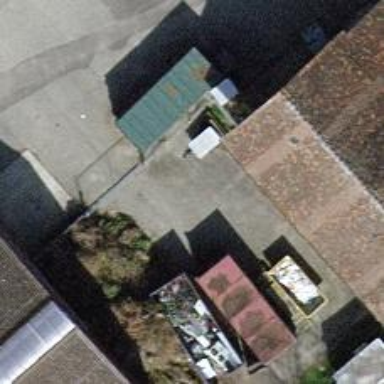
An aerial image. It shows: Recycling centre providing amenities for recycling.